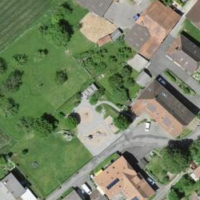
EUNIS habitat code: 55
Species observed at this site:
Cypripedium calceolus
Leontopodium nivale
Luzula campestris